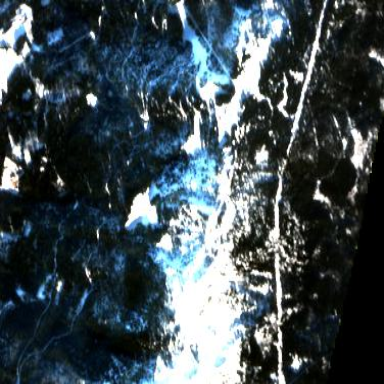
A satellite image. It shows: Area designated for winter sports.